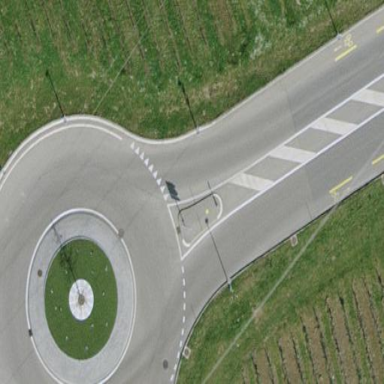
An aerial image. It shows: Secondary road around roundabout.